Question: I have the following situation, arrows represent dependencies:

How can I resolve an Entity Manager object? When I resolve one, it creates 2 instances of the customer and address repository, but these instances need the same Dbcontext!
But I do not want the Dbcontext to be static in the entire application, when resolving another entity manager, it should resolve a separate dbcontext...
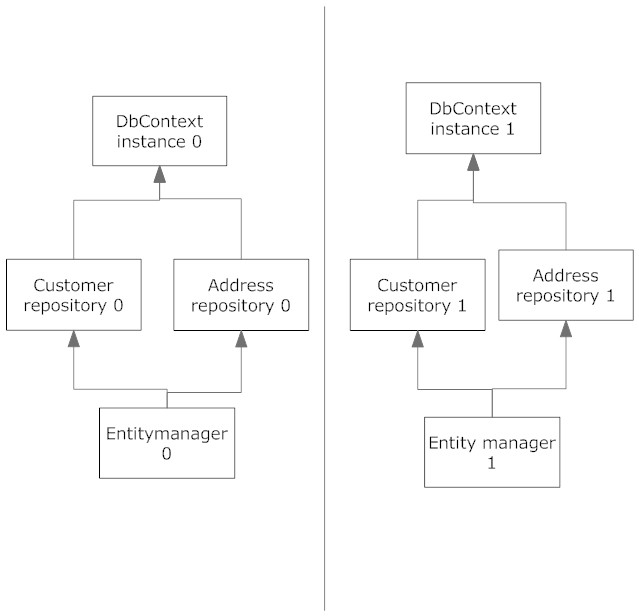
Answer: You can register you Dbcontext in Unity with <URL>, create new child container and resolve Entity Manager from new child container. So, you will have new instance of Dbcontext for every Entity Manager.